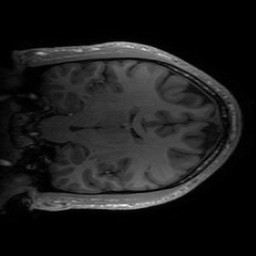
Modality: T1w
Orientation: coronal
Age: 28
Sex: female
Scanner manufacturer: ge
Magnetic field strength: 3 T
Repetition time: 0.00724 s
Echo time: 0.0027 s